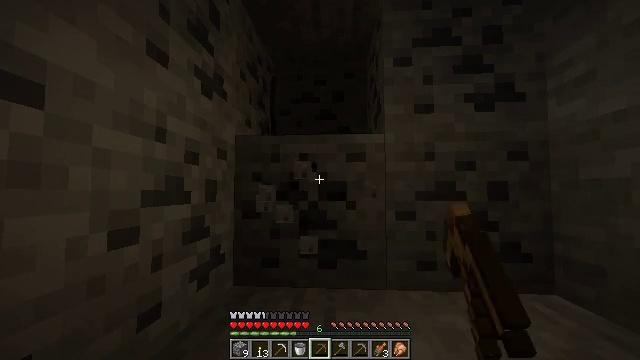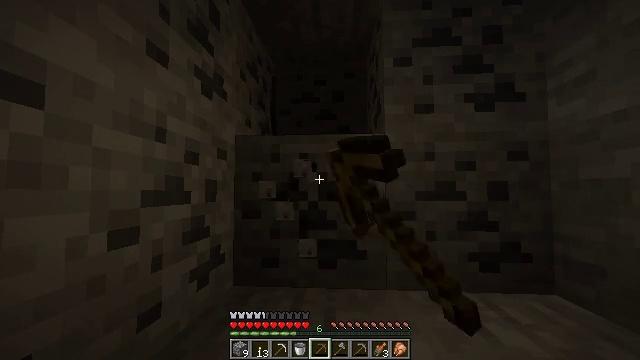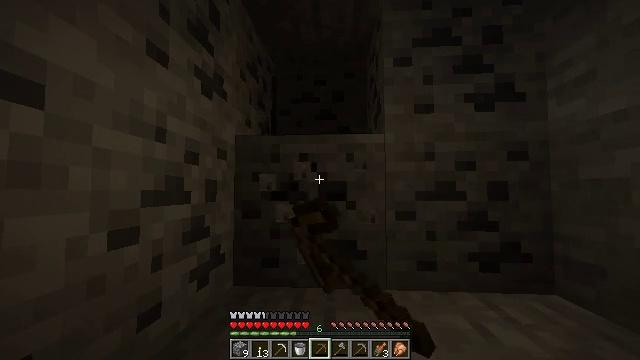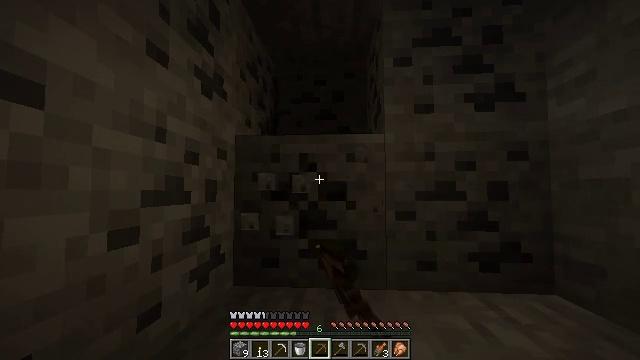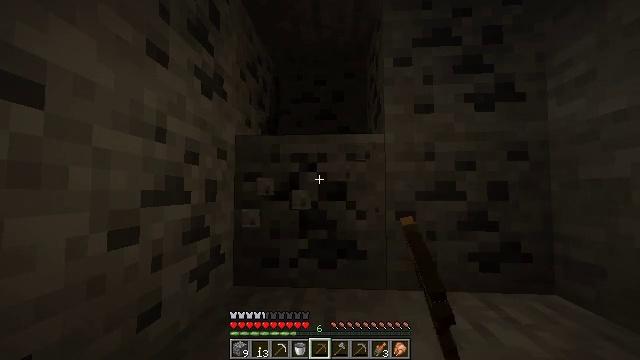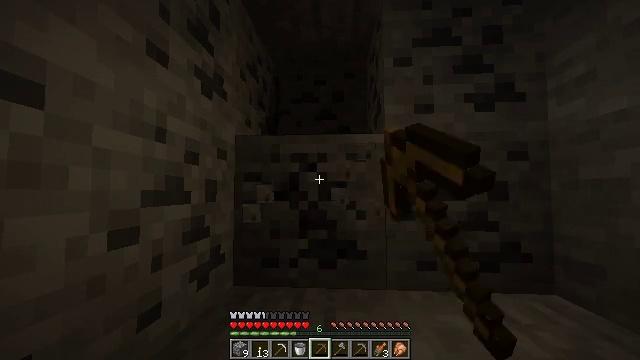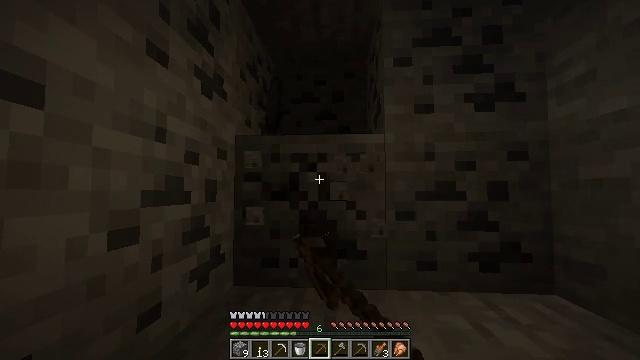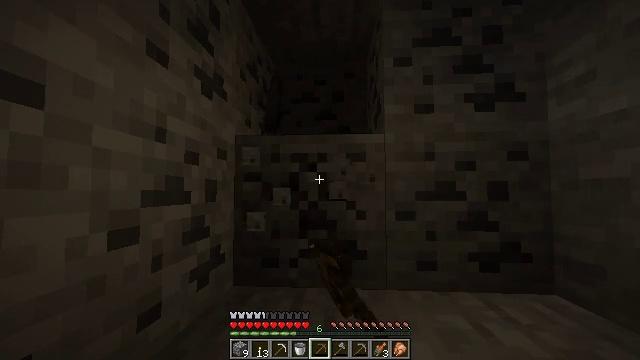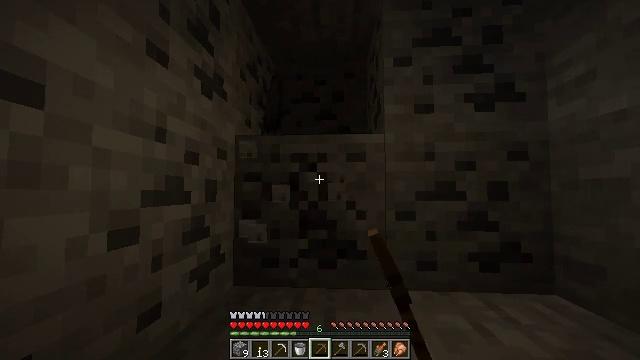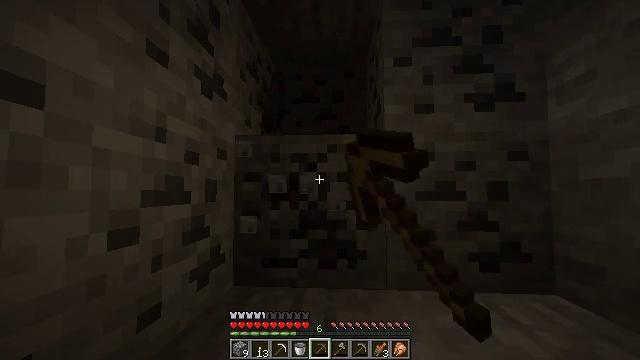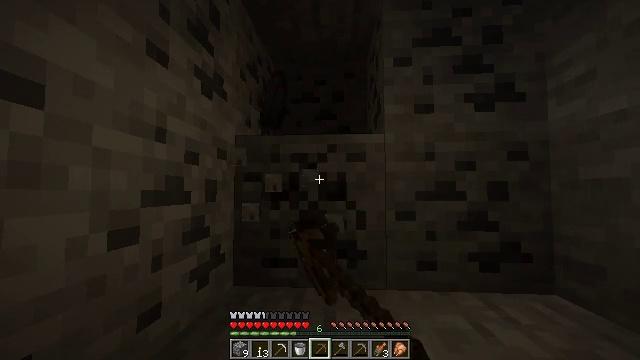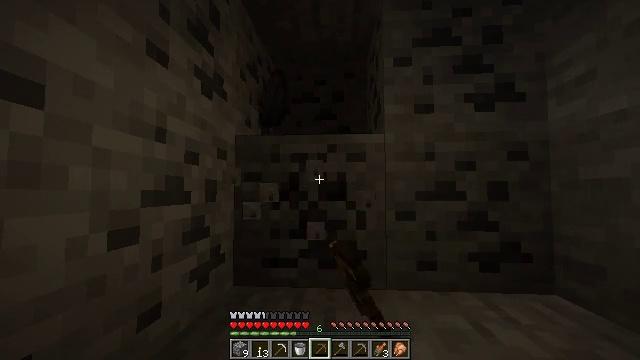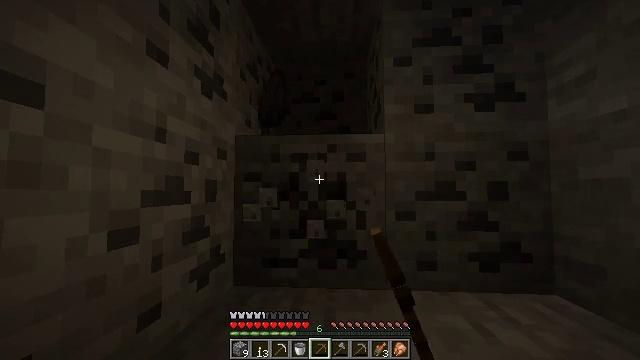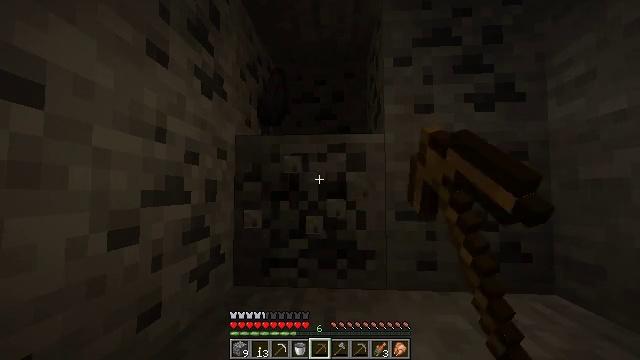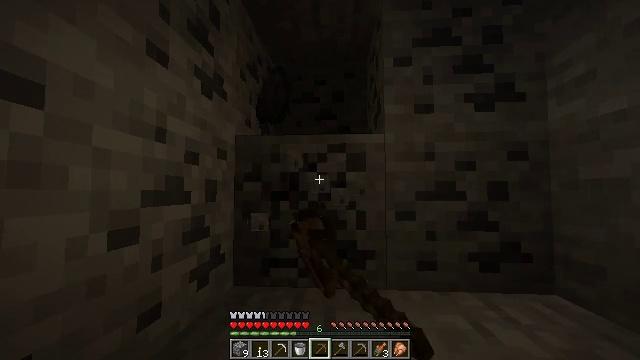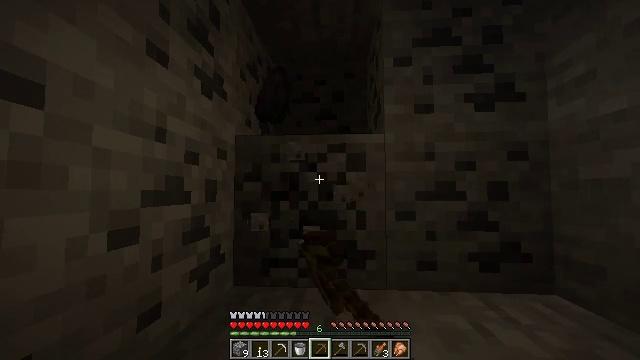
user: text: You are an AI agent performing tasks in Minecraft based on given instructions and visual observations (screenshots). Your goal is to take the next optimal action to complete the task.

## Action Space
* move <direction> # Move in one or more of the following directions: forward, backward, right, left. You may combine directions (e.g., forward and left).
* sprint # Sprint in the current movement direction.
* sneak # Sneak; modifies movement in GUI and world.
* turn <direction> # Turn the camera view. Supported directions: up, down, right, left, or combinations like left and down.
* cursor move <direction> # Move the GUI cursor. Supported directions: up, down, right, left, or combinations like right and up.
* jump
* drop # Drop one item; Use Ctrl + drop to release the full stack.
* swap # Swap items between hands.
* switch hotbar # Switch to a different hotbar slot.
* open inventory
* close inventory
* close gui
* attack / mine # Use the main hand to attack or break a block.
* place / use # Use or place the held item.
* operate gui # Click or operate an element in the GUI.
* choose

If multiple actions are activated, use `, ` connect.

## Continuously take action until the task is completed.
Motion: motion action
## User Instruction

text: Extract coal from the ore block.
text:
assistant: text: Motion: attack / mine
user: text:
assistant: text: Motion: attack / mine
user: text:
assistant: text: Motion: attack / mine
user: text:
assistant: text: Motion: attack / mine
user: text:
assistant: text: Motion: attack / mine
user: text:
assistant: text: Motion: attack / mine
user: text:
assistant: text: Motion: attack / mine
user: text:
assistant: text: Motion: attack / mine
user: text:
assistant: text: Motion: attack / mine
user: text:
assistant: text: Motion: attack / mine
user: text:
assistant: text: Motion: attack / mine
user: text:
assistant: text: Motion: attack / mine
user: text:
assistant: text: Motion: attack / mine
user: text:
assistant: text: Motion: attack / mine
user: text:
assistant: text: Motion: attack / mine
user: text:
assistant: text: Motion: attack / mine
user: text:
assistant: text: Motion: attack / mine
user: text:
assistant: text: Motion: attack / mine
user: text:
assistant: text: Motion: attack / mine
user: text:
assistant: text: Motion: attack / mine
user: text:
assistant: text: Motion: attack / mine
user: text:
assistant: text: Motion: attack / mine
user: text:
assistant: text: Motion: attack / mine
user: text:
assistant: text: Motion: attack / mine
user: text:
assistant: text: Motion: attack / mine
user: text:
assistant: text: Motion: attack / mine
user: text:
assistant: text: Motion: attack / mine